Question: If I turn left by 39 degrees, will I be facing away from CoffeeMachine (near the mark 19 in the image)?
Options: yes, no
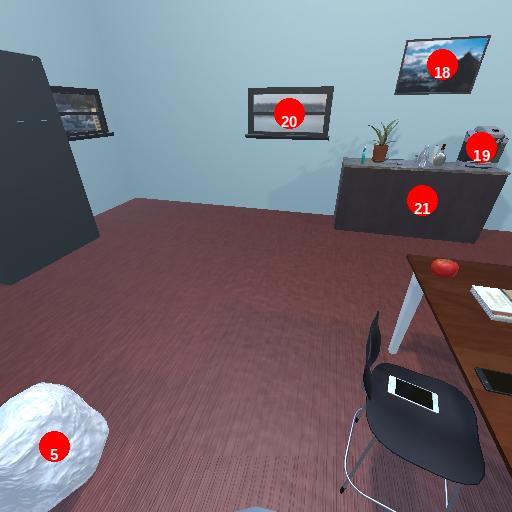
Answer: yes